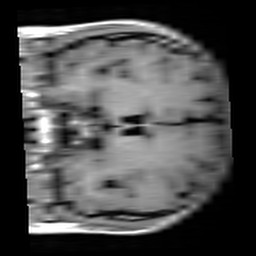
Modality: T1w
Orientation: coronal
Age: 21
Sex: male
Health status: healthy
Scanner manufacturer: siemens
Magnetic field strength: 3 T
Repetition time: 4.1 s
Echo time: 0.0085 s